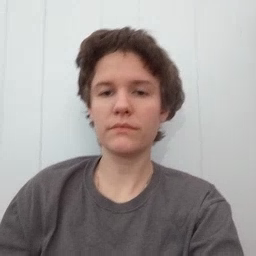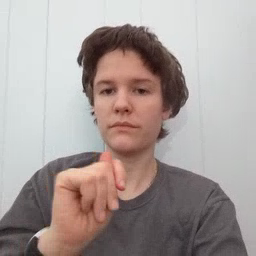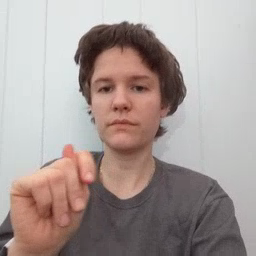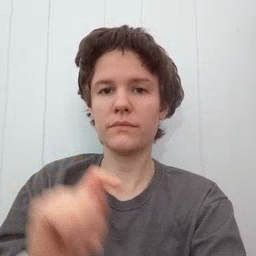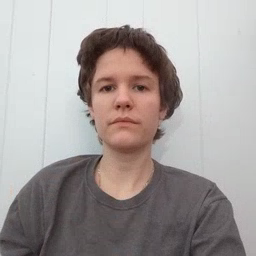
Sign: potty